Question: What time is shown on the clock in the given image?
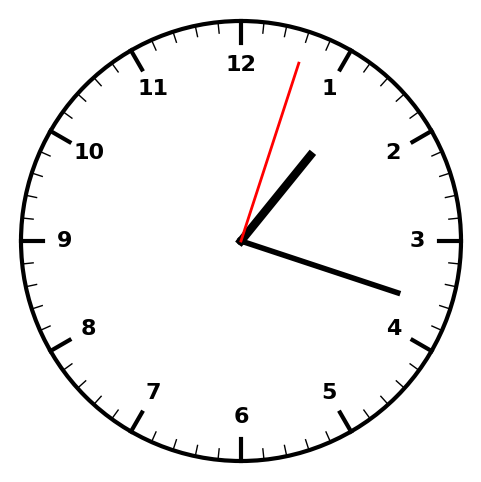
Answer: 01:18:03